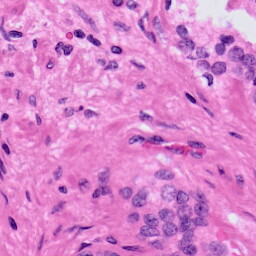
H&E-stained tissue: Prostate